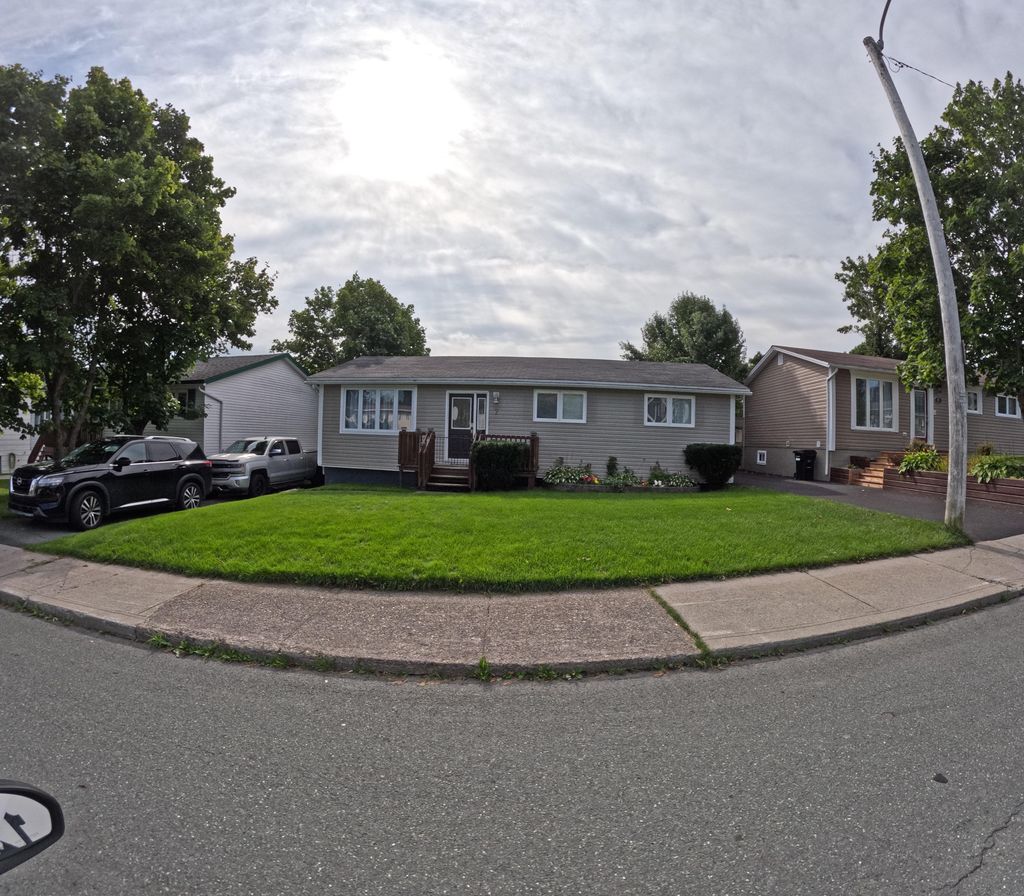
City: st_johns